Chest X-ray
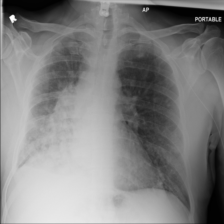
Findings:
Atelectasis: negative
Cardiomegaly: negative
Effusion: negative
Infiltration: negative
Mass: negative
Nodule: negative
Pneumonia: negative
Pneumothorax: negative
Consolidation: negative
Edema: negative
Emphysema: negative
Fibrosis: negative
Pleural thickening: negative
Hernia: negative